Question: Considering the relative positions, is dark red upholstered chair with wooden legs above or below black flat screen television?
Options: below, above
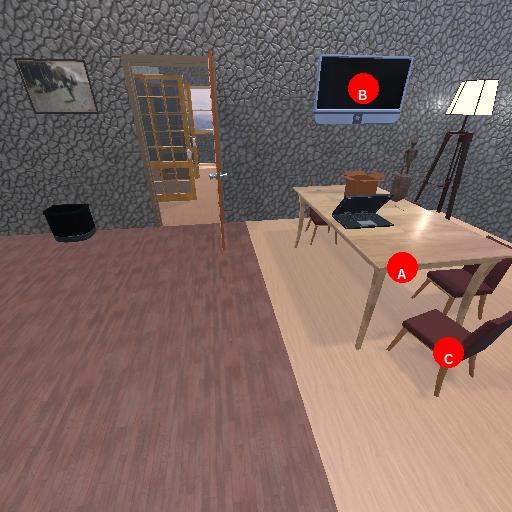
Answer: below